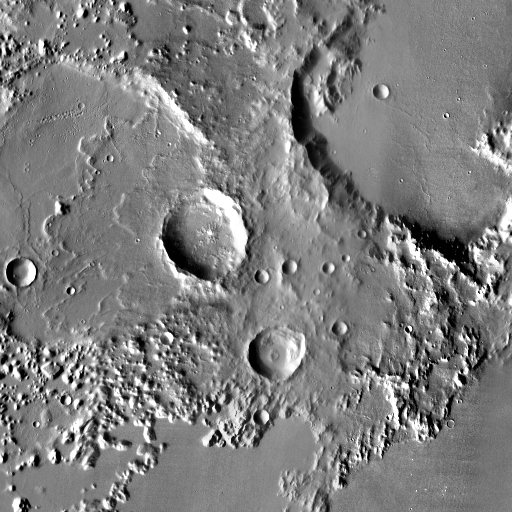
Crater classes present: Background, Other, Layered, Buried, Secondary